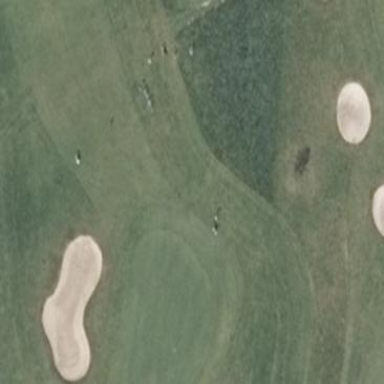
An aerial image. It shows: Golf fairway in the image.